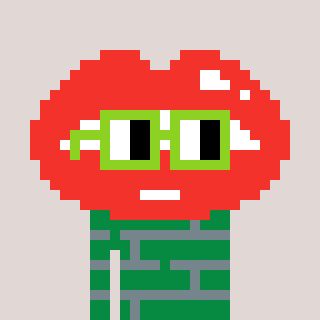
a pixel art character with square light green glasses, a lips-shaped head and a green-colored body on a warm background